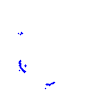
Particle: kaon